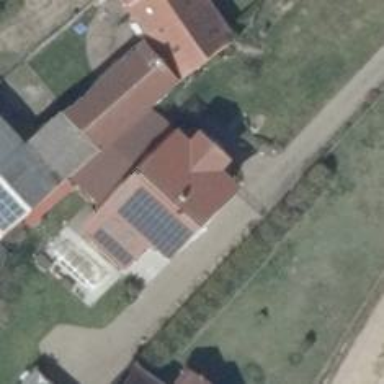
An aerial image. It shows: Solar-powered generator using photovoltaic technology. This small installation generates electricity through solar photovoltaic panels.